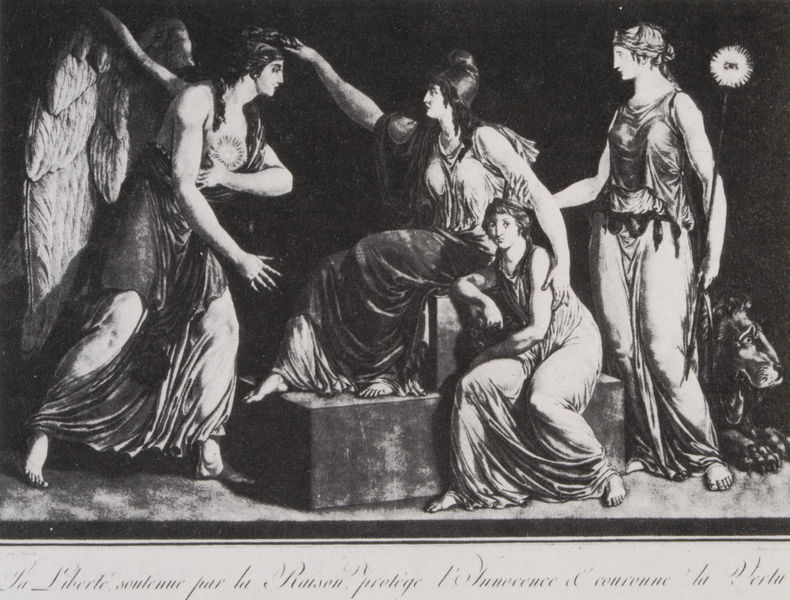
Titel: Die Freiheit, von der Vernunft unterstützt, schützt die Unschuld und krönt die Tugend
Künstler: Bernier (nach Boizot)
Standort: Paris
Institution: Musée Carnavalet
Schlagwörter: dunkel, flügel, gott, körper, nackt, weiß, frauen, menschen, sitzen, brust, frankreich, frau, grau, kleider, schwarz, szene, zeichnung, tier, arme, falten, federn, sockel, stein, auge, gewand, sitzend, stoff, drei, klassizismus, tochter, krone, renaissance, tugend, stock, engel, füße, schrift, stab, leine, figuren, französisch, querformat, coronation, crown, king, thron, old, sandalen, faltenwurf, podest, foto, vier, barfuss, antike, stern, druck, schwarzweiss, radierung, stich, revolution, text, buchstaben, strahl, beschriftung, helm, trohn, tron, allegorie, kranz, lorbeer, lorbeerkranz, göttin, gestalten, statuen, freiheit, griechen, götter, angel, greek, olymp, roman, toga, griechisch, göttinen, krönung, griechenland, child, herz, löwe, empire, david, black and white, fotographie, tunika, athene, minerva, stärke, ensemble, liberte, diana, republik, pallas athene, klassizistisch, ehrung, tom, tugenden, hellenistisch, phrygische mütze, christian, engelsflügel, frauengestalten, lion, lorberrkranz, löw, allegorie der freiheit, halbgötter, caesar, direction, whore, kränzung, sparkle, barfuff, corontation